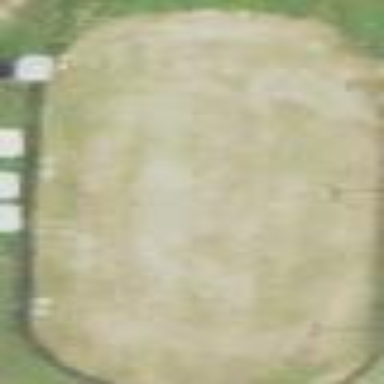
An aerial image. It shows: Equestrian pitch for leisure land sports.